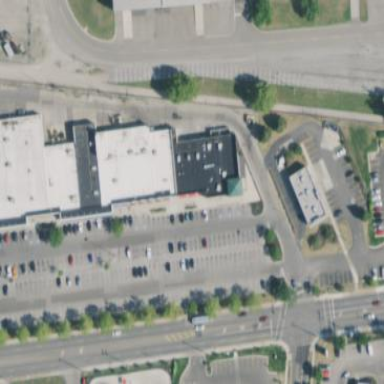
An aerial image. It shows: Retail building.